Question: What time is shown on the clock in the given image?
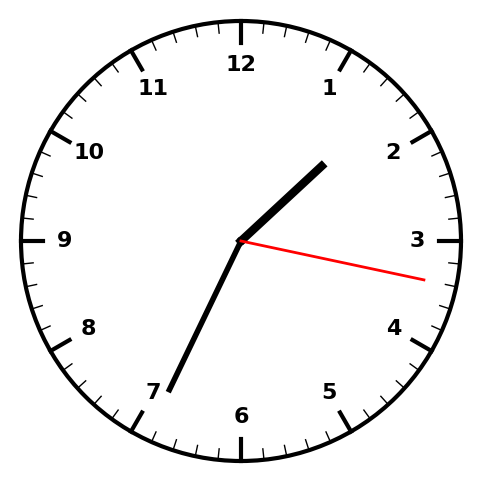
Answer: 01:34:17